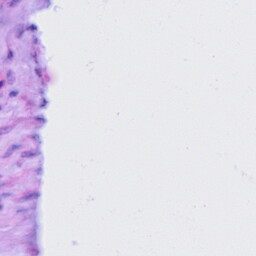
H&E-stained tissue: Cervix